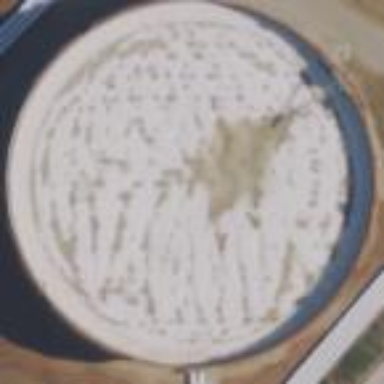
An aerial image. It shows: Storage tank created as man-made structure.